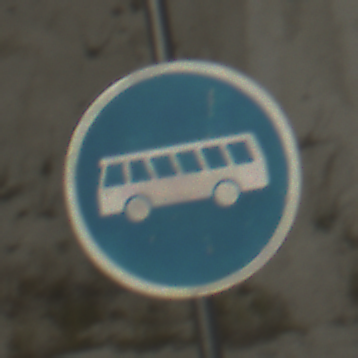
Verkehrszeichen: Busssonderstreifen
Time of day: MorningAfternoon
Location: Outdoor (Beach)
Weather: PartlyCloudy
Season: NotSpecified
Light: Natural